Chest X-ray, AP view. Patient: 72 years old, sex M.
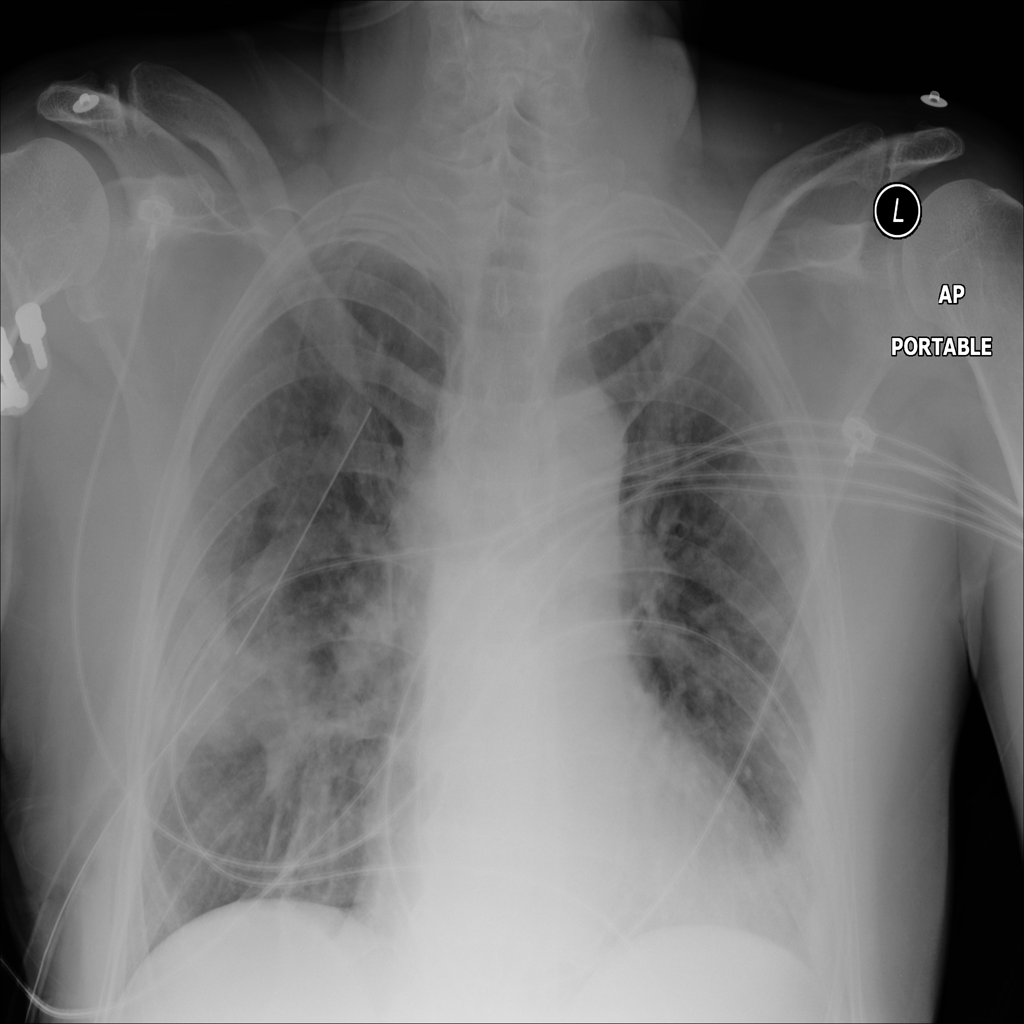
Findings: Infiltration